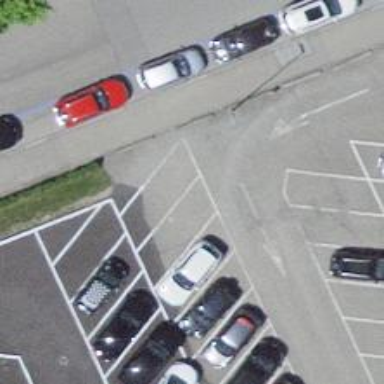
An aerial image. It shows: Road serving as parking aisle.